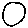
Label: circle